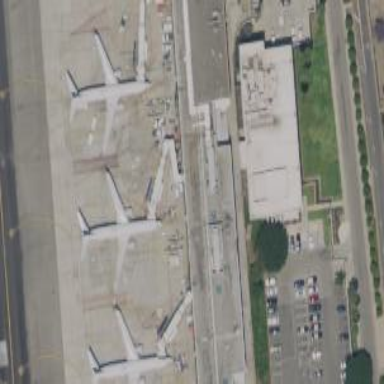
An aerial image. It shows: Airport gate.